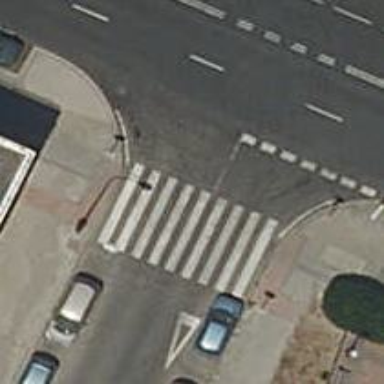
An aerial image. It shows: Pedestrian crossing with zebra markings on the footway.